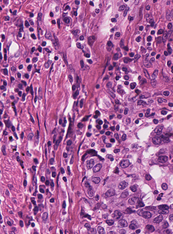
Tumor epithelial tissue: yes
Tumor-associated stroma tissue: yes
Normal tissue: no